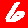
Digit: 6